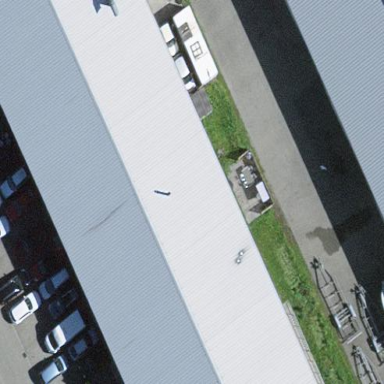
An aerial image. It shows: Building used as car repair shop.